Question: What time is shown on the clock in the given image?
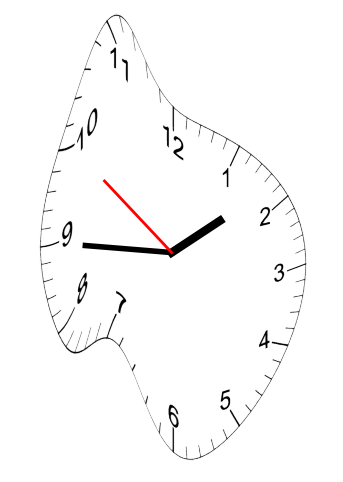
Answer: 01:44:50